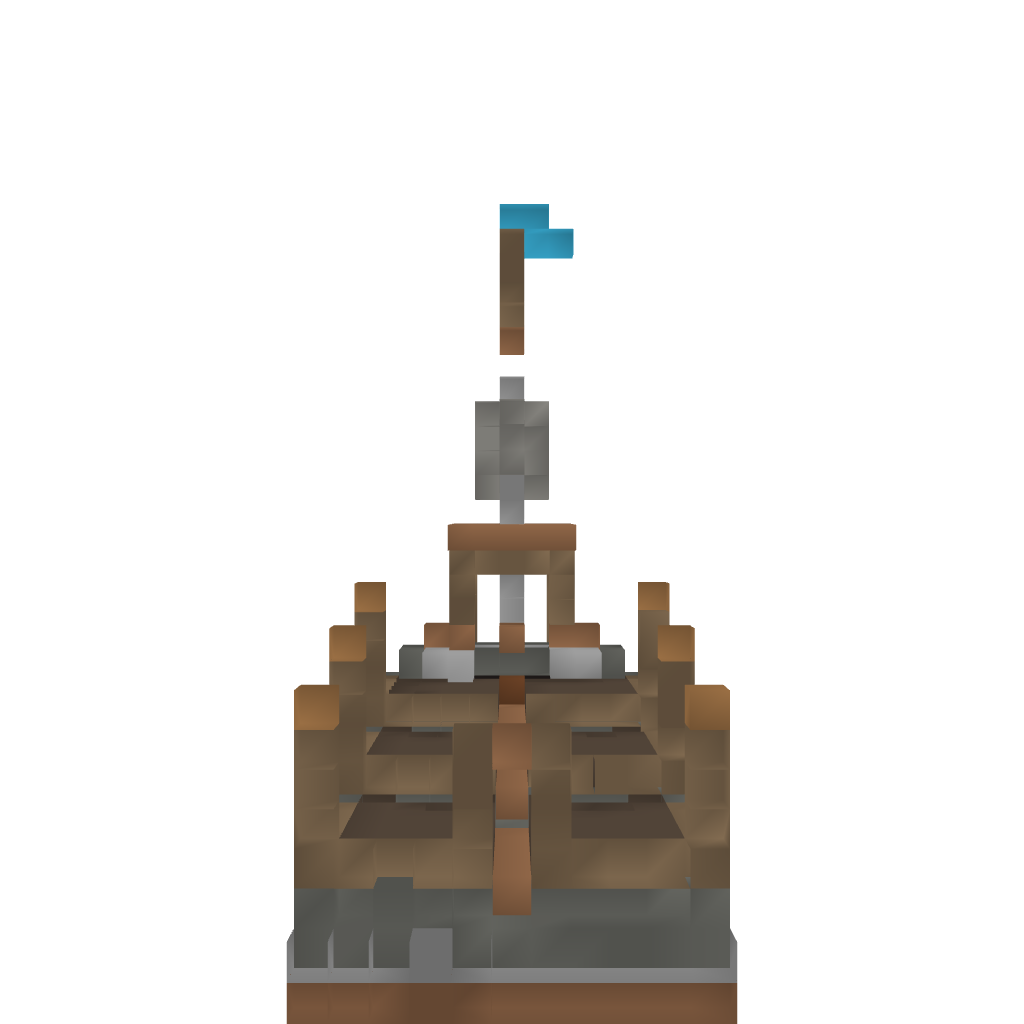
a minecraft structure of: Wheat Farm For 1.6.*